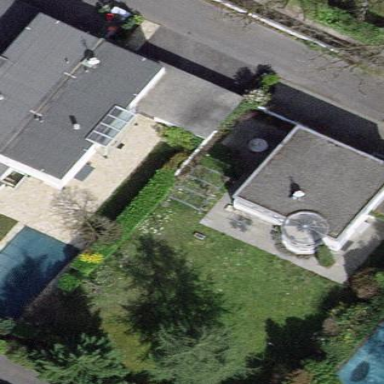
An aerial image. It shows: Garden enclosed by fence.